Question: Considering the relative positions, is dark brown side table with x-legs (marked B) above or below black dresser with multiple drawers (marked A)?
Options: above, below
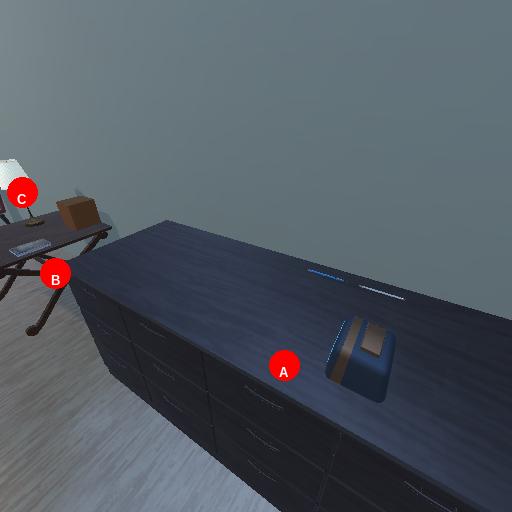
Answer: above